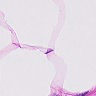
Metastatic tissue present: no